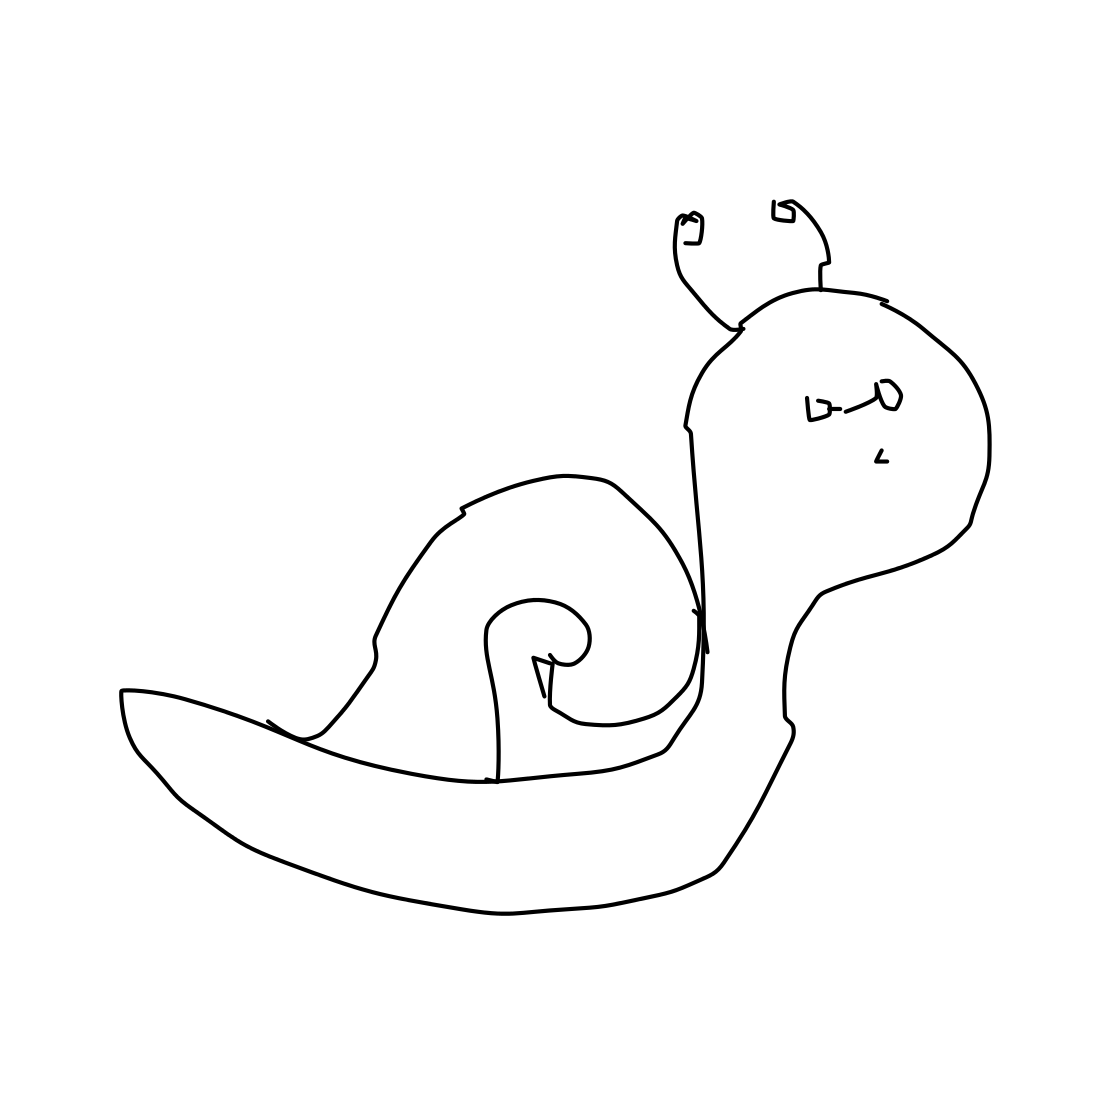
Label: snail